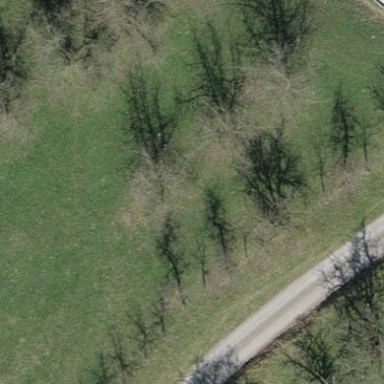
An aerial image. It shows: Orchard.